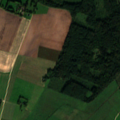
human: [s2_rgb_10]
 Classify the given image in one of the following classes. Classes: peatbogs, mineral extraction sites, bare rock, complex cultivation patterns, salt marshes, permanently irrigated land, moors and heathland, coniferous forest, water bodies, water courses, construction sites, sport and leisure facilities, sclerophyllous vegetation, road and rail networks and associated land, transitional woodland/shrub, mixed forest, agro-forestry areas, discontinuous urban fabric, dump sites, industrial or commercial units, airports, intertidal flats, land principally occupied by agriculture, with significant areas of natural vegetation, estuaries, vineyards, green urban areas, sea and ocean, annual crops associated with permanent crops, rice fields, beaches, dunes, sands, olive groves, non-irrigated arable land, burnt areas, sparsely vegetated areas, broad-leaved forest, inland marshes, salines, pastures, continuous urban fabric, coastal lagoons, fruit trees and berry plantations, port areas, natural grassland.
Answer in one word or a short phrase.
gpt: non-irrigated arable land, pastures, complex cultivation patterns, broad-leaved forest